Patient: sex M, age 75
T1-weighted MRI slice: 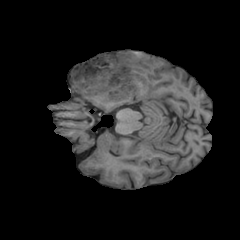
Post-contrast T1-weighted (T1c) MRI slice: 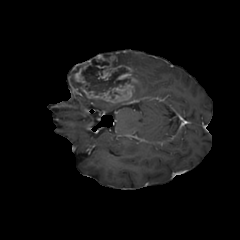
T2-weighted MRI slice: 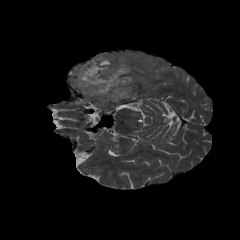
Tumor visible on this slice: yes
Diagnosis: Glioblastoma, IDH-wildtype
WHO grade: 4